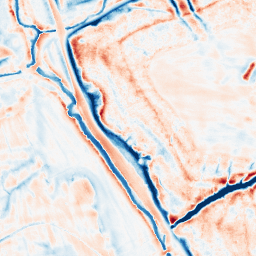
Category: edge_preserving
Decomposition family: bilateral
Decomposition parameters: d: 21
sigma_color: 100
sigma_space: 50
Upsampling method: edge_directed
Upsampling parameters: scale: 4
Upsampling scale: 4